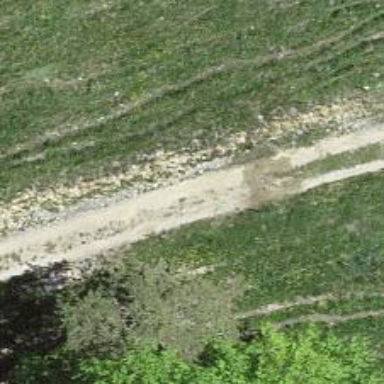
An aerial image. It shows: Unpaved track with grade 3 track type.